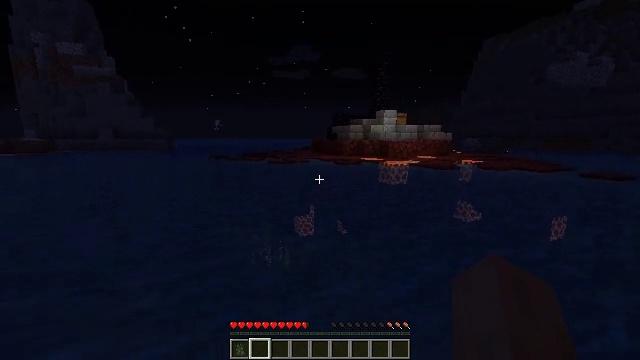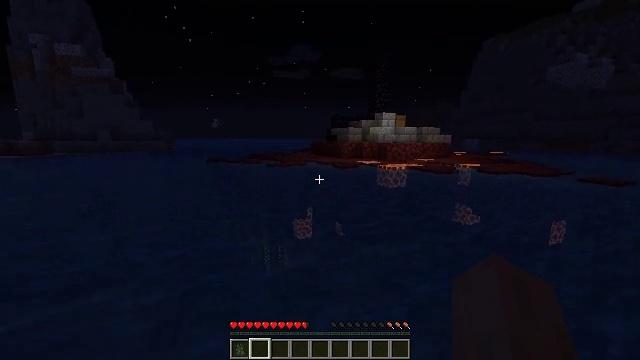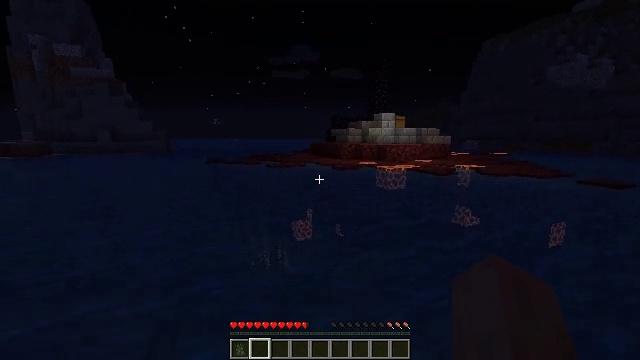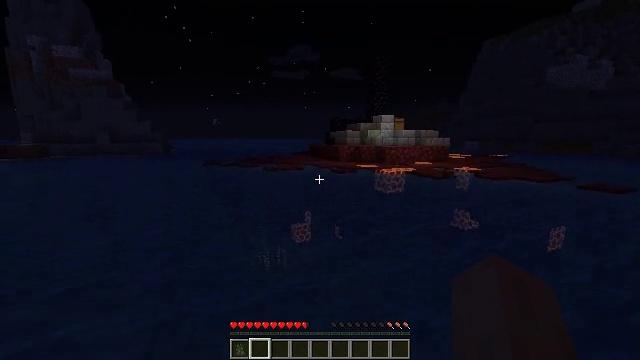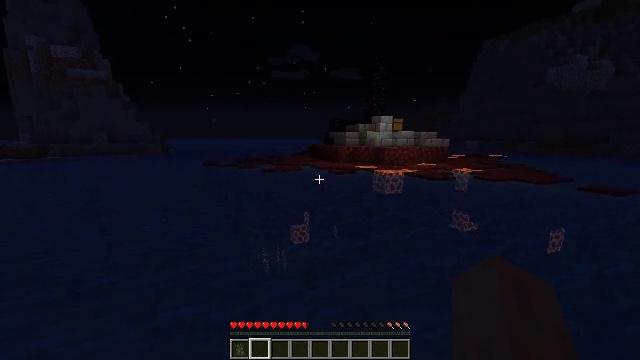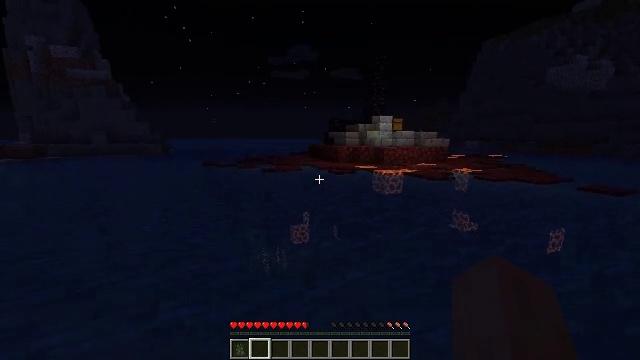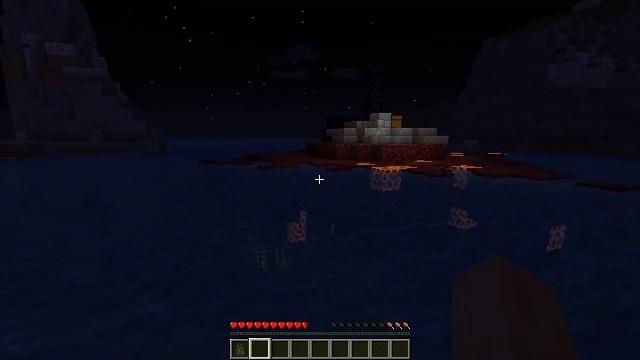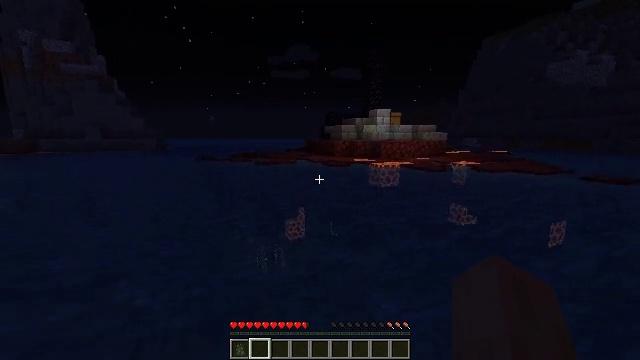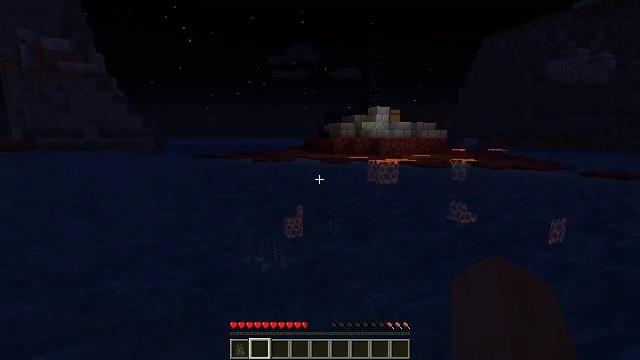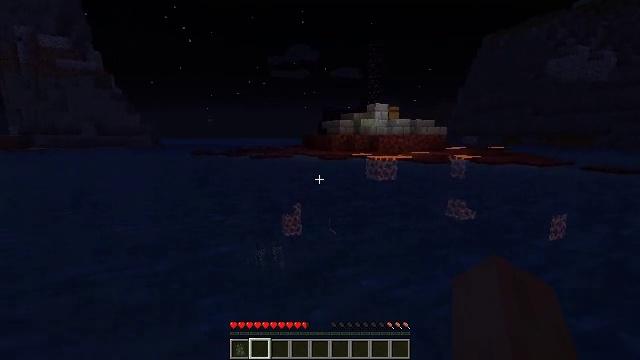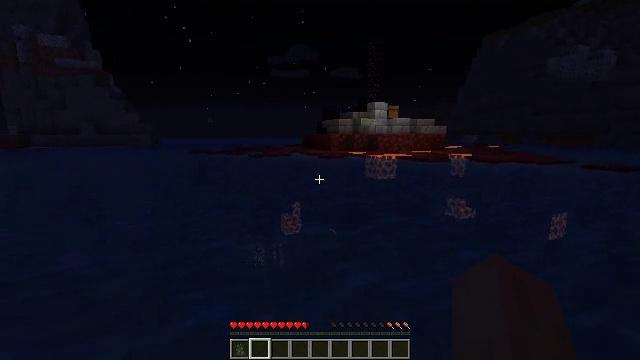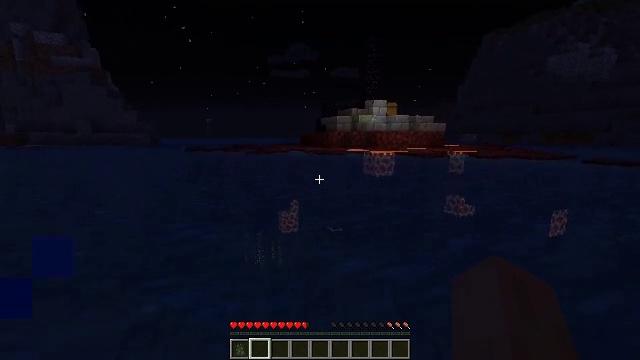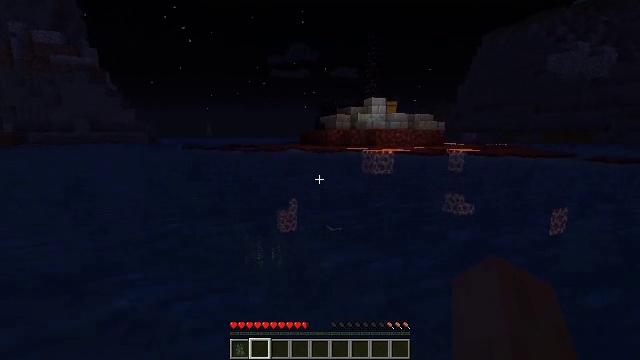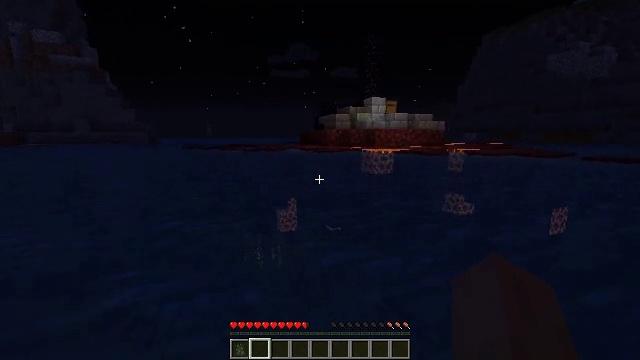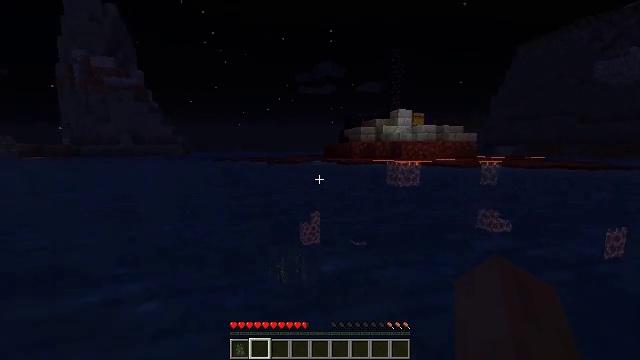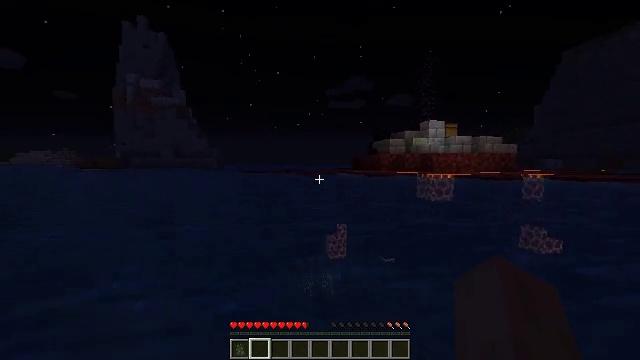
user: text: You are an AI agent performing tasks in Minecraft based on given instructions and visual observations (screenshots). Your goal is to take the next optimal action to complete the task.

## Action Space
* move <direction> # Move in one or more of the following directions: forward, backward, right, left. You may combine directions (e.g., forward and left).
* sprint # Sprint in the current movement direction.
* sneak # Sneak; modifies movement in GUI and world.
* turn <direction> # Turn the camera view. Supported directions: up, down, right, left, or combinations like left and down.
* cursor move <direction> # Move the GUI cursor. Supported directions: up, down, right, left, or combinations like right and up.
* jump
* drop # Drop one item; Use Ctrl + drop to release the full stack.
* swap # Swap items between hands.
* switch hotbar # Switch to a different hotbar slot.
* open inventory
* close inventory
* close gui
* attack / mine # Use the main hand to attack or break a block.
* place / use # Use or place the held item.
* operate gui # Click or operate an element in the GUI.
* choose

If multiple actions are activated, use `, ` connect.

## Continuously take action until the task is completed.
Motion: motion action
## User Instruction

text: Mine the sea lantern from the ocean monument.
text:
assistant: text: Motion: move forward and move right, sprint, jump
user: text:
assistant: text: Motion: move forward and move right, sprint, jump
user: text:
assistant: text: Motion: move forward and move right, sprint
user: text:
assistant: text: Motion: move forward and move right, sprint
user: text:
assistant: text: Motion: move forward and move right, sprint
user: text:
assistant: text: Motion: move forward and move right, sprint
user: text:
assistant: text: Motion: move forward and move right, sprint
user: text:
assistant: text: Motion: move forward and move right, sprint
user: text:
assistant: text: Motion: move forward and move right, sprint
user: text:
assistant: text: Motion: move forward and move right, sprint
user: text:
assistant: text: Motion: move forward and move right, sprint
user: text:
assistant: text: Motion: move forward and move right, sprint
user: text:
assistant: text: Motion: move forward and move right, sprint
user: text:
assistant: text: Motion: move forward and move right, sprint, turn left and up
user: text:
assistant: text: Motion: move forward and move right, sprint, turn left and up
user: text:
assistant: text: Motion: move forward and move right, sprint, turn left
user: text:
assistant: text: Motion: move forward and move right, sprint, jump
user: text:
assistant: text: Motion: move forward and move right, sprint, jump
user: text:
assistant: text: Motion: move forward and move right, sprint, jump
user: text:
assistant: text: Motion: move forward and move right, sprint, turn left, jump
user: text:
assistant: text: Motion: move forward and move right, sprint, turn left, jump
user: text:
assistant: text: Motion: move forward and move right, sprint, turn left, jump
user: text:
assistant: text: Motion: move forward and move right, sprint, turn left, jump
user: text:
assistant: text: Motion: move forward and move right, sprint, turn left, jump
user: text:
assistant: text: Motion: move forward and move right, sprint, jump
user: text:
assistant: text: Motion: move forward and move right, sprint, jump
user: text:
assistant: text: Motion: move forward and move right, sprint, jump
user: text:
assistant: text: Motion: move forward and move right, sprint, jump
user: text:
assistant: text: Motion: move forward and move right, sprint, jump
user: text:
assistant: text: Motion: move forward and move right, sprint, jump